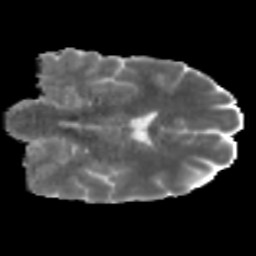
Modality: MD
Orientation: coronal
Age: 46
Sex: male
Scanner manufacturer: siemens
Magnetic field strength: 3 T
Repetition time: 5 s
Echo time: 0.092 s